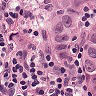
Metastatic tissue present: yes